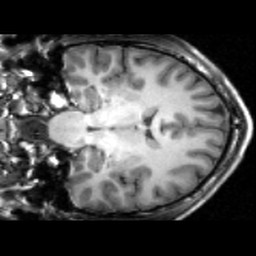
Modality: T1w
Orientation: coronal
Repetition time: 0.008948 s
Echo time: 0.001784 s